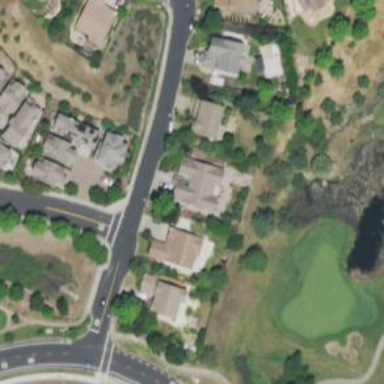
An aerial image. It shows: Residential road with sidewalk on the left side.